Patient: sex M, age 49
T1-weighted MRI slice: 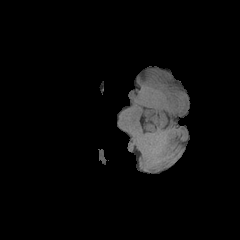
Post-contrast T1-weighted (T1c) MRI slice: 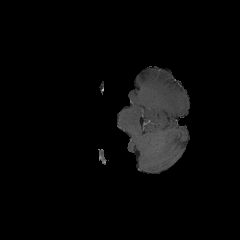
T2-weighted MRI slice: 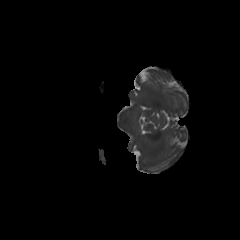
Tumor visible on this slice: no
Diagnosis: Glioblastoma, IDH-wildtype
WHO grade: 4